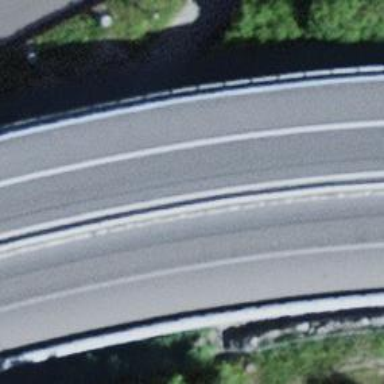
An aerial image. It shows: Primary highway bridge with asphalt surface.